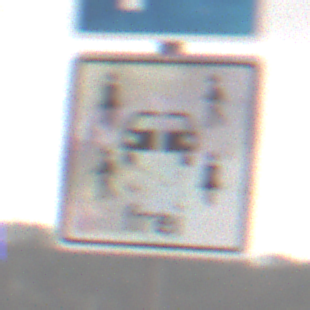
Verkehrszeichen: CarsharingfahrzeugeFrei
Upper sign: Parken
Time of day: Midday
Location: Outdoor (Nature)
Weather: Overcast
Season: Winter
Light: Natural